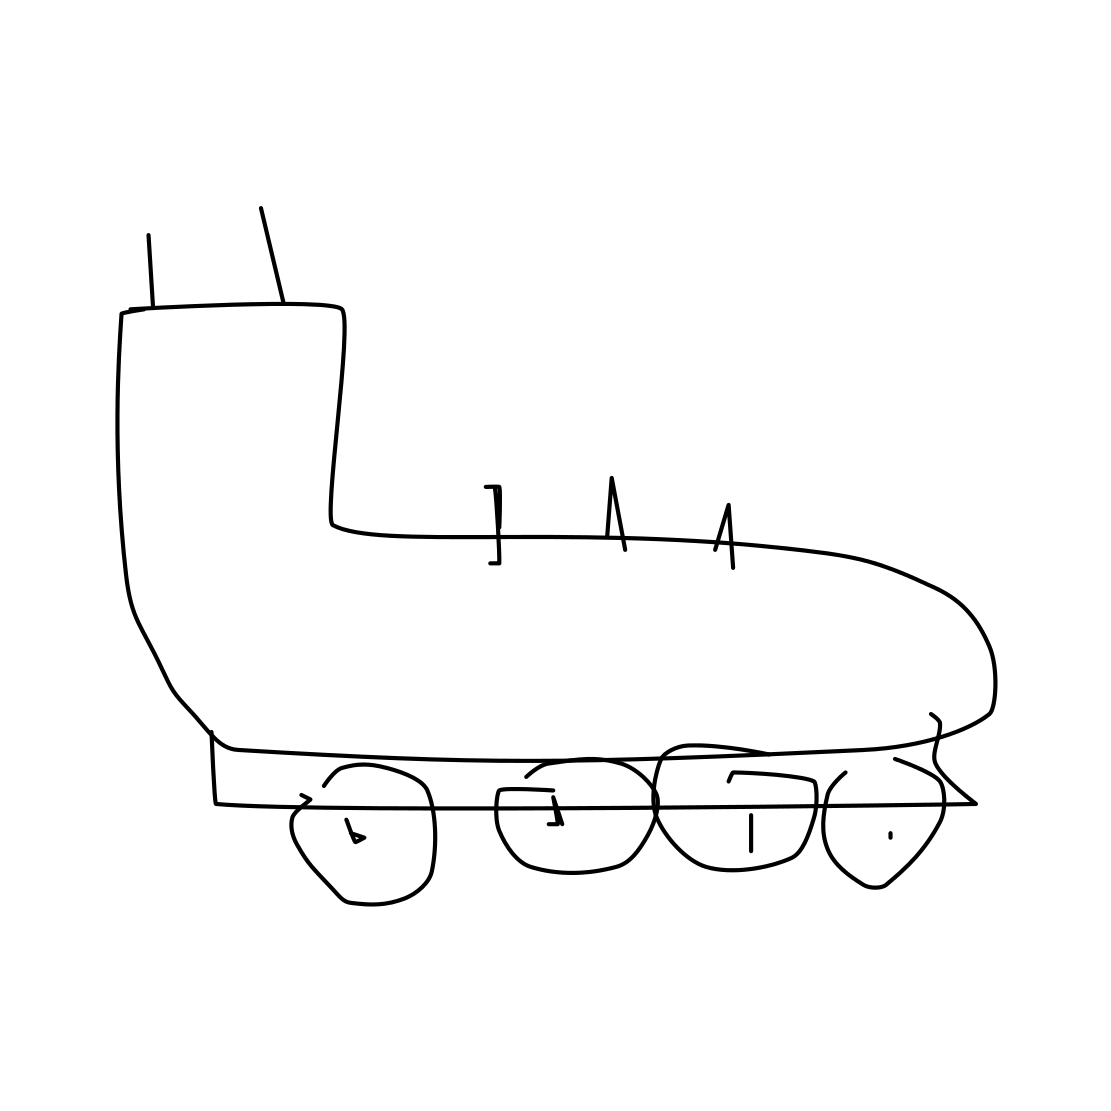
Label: rollerblades